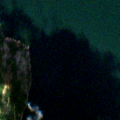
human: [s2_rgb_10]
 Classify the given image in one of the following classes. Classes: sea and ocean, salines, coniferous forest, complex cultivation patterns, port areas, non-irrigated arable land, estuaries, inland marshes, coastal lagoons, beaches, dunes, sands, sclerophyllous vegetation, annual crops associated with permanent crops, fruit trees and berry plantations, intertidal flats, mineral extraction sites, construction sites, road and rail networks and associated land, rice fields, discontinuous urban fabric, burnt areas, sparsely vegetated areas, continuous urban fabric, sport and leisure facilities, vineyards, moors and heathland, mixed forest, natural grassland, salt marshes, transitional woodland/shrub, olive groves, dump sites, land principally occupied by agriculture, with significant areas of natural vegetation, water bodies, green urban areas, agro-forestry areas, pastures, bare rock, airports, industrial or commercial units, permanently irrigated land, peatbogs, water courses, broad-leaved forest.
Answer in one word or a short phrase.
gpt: mixed forest, sea and ocean